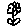
Label: flower